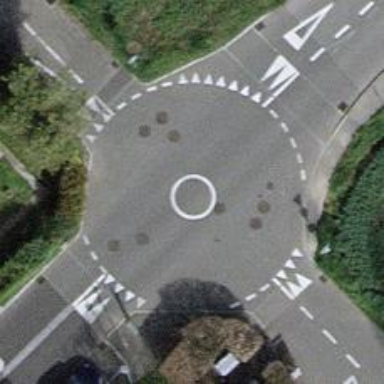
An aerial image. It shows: Mini roundabout on the road.